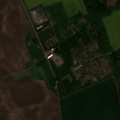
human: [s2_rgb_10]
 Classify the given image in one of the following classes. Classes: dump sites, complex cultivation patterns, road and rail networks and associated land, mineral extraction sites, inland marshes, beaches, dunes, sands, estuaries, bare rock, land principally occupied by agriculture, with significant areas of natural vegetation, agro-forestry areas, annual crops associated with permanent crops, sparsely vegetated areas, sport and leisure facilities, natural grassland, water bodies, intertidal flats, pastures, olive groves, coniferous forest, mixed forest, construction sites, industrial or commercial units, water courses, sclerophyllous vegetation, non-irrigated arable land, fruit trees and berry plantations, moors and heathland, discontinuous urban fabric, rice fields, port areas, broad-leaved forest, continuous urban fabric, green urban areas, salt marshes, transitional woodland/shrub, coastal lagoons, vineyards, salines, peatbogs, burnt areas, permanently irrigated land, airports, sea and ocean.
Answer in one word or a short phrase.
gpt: discontinuous urban fabric, non-irrigated arable land, transitional woodland/shrub